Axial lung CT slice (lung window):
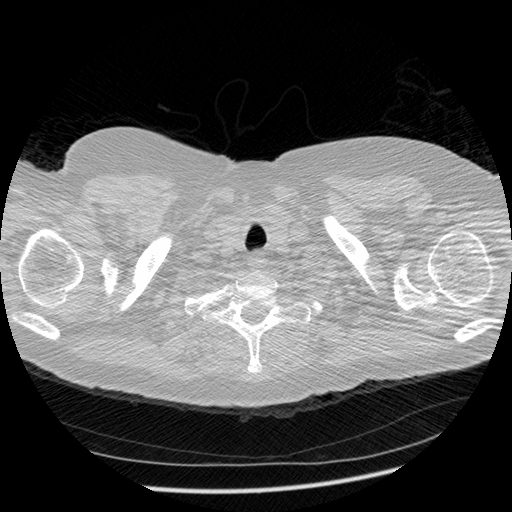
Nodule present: no